Interaction volume radius: 10 \u00c5
Interaction volume height: 15 \u00c5
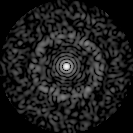
Disorder parameter: 0.8509